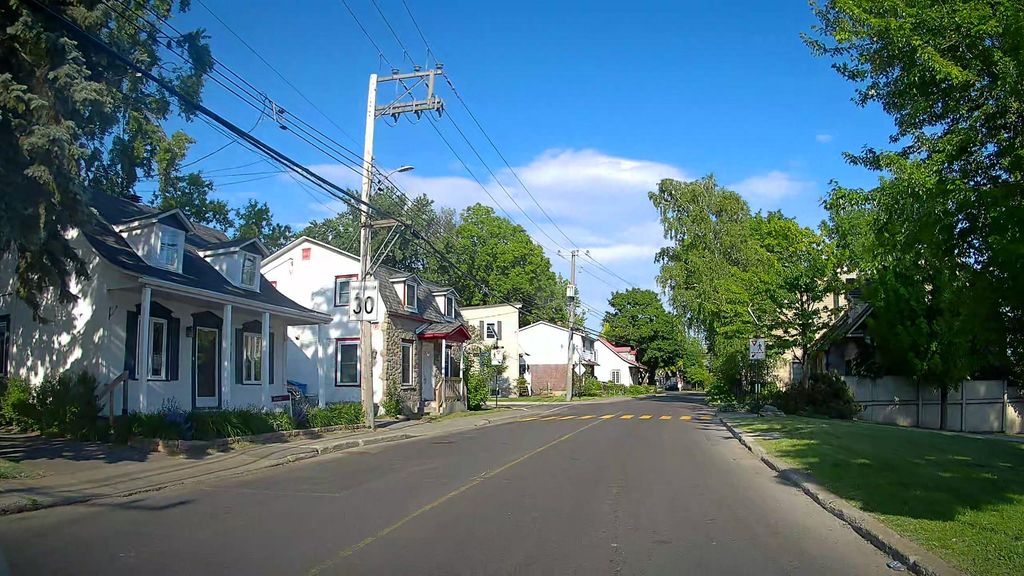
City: montreal